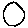
Label: moon